Milling tool wear sample.
Tool blade image: 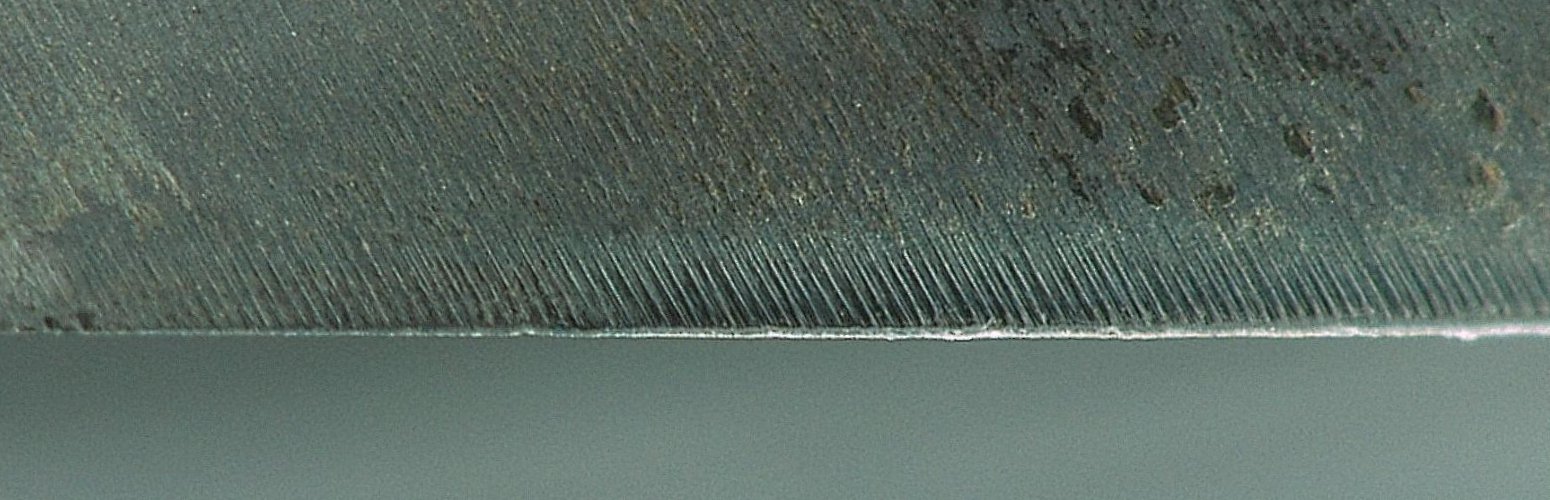
Chip image: 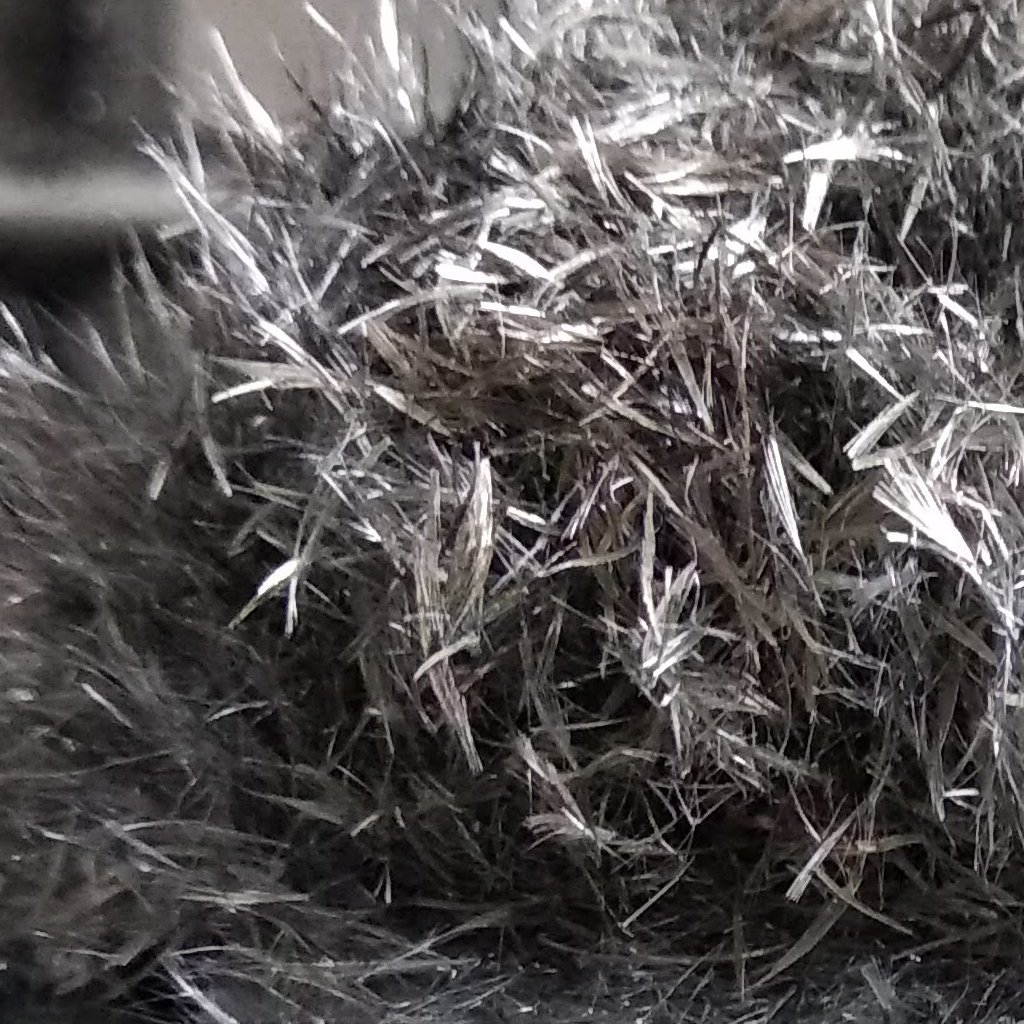
Workpiece image: 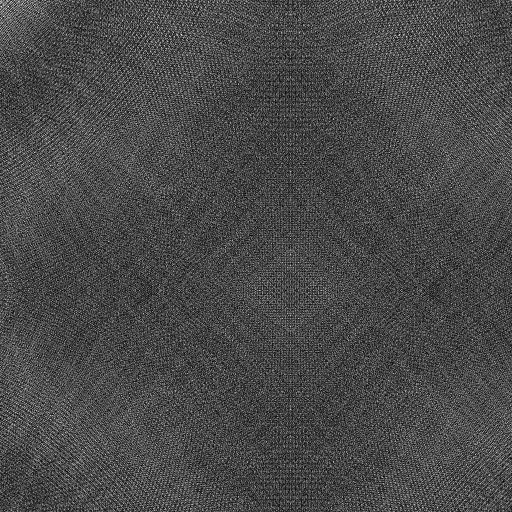
Tool wear state: sharp
Gaps: 0
Flank wear: 30.08
Overhang: 10.43
Force-signal Mel-spectrograms (X, Y, Z axes): 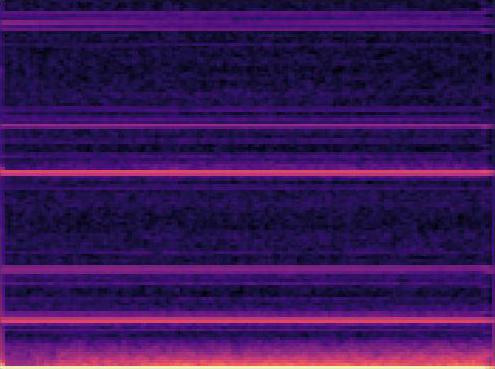 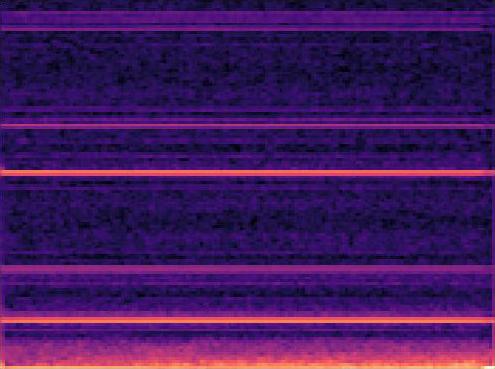 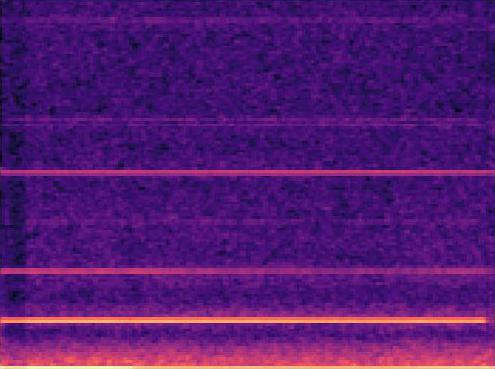
Force-signal scalograms (X, Y, Z axes): 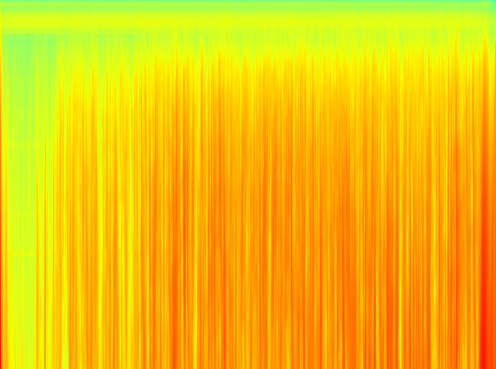 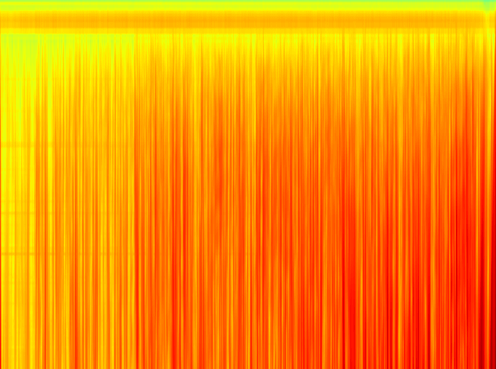 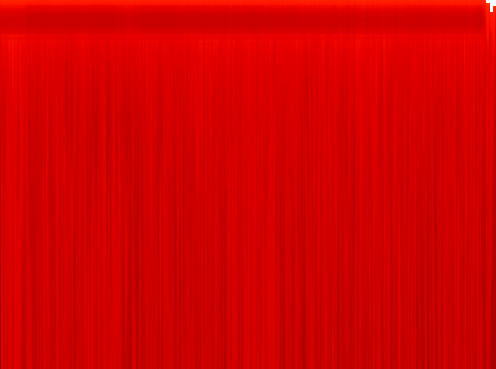
Force phase: initial_break_in_wear